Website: lowes
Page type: cart
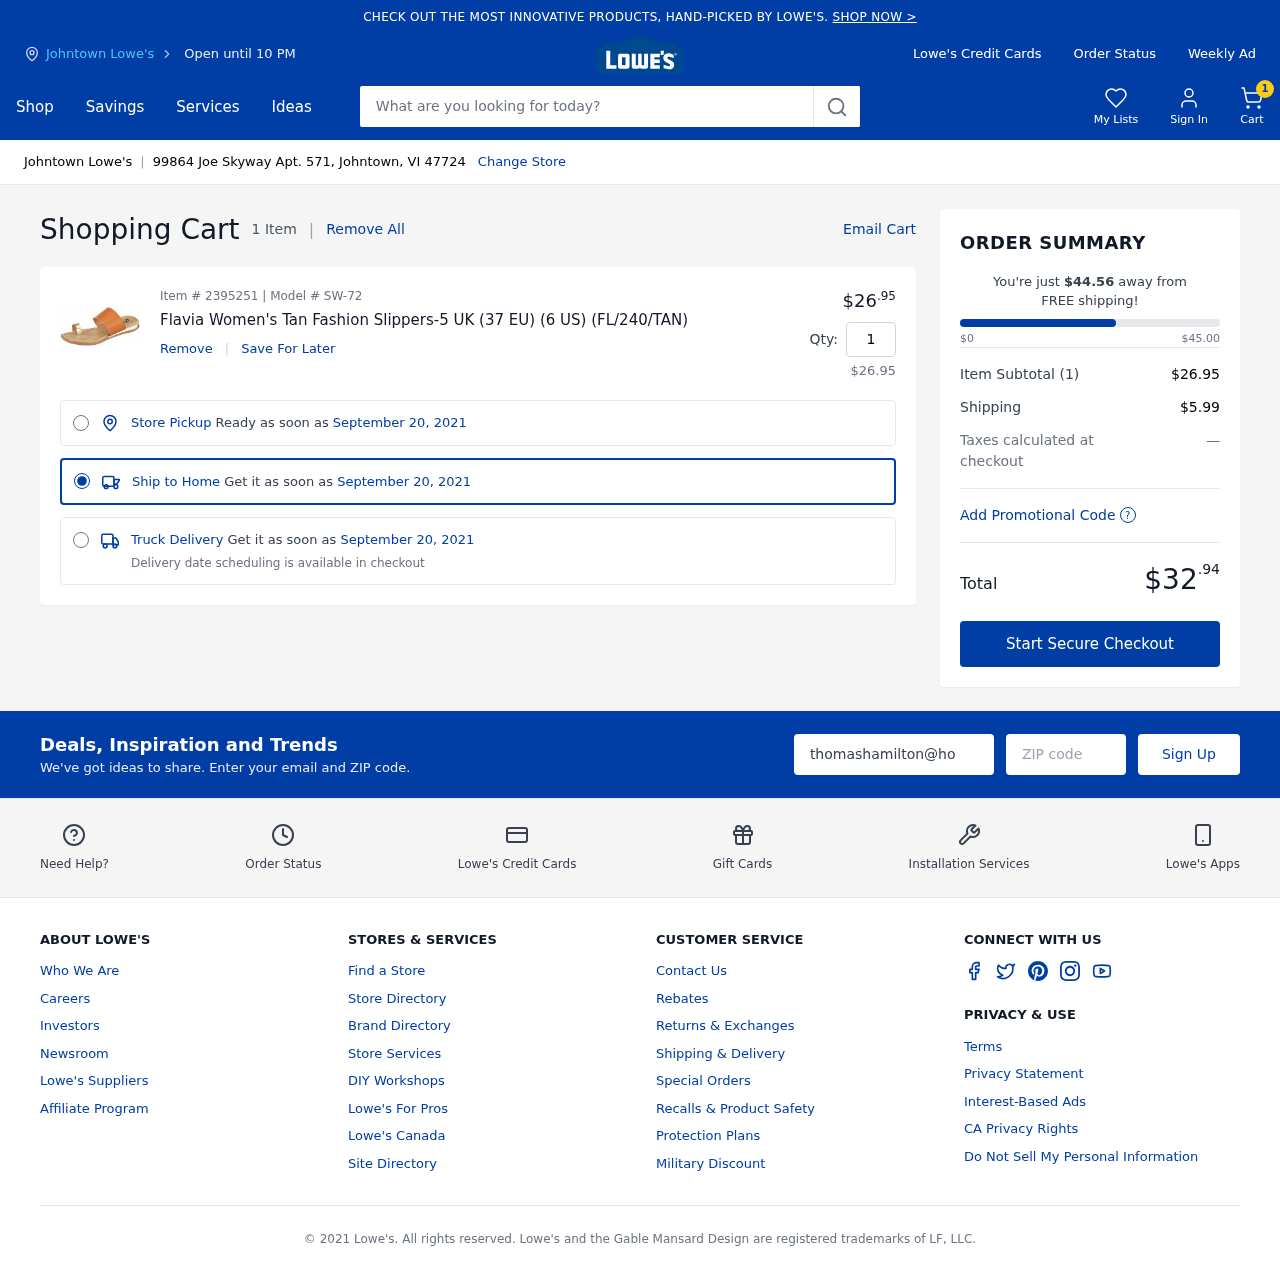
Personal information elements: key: PII_CITY
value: Johntown Lowe's
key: PII_EMAIL
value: thomashamilton@hotmail.com
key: PII_POSTCODE
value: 47724
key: PII_STREET
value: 99864 Joe Skyway Apt. 571
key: PII_CITY_STATE_ZIP
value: Johntown, VI 47724
Product elements: key: PRODUCT1_NAME
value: Flavia Women's Tan Fashion Slippers-5 UK (37 EU) (6 US) (FL/240/TAN)
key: PRODUCT1_PRICE
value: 26.95
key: PRODUCT1_QUANTITY
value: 1
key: PRODUCT1_SUBTOTAL
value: $26.95
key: PRODUCT_ITEM_NUMBER
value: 2395251
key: PRODUCT_MODEL_NUMBER
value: SW-72
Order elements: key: ORDER_NUM_ITEMS
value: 1
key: ORDER_NUM_ITEMS
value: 1 Item
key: ORDER_DELIVERY_DATE
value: September 20, 2021
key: ORDER_SUBTOTAL
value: $26.95
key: ORDER_SHIPPING_COST
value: $5.99
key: ORDER_TOTAL
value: $32.94
Search elements: key: HEADER_SEARCH
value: What are you looking for today?